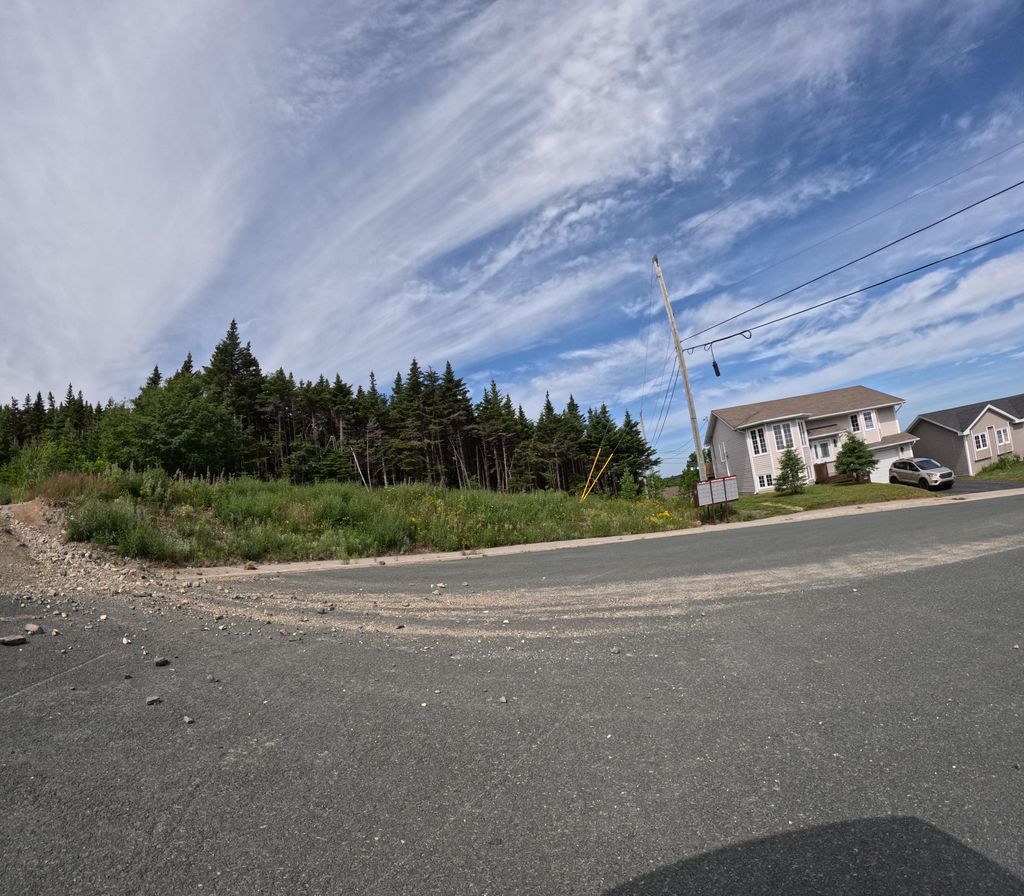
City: st_johns